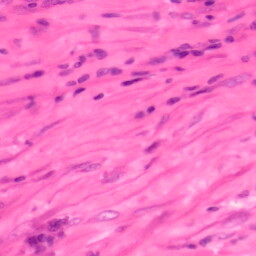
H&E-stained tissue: Colon